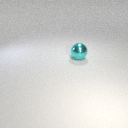
large cyan metal sphere